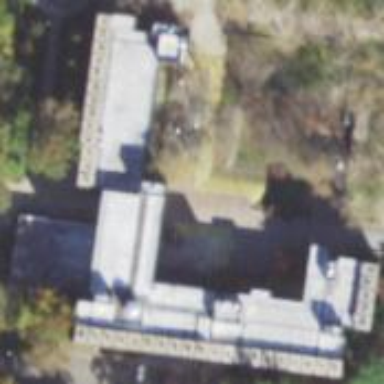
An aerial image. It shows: White-roofed university building.